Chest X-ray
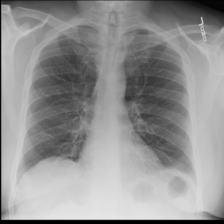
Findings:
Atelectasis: positive
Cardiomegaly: negative
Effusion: negative
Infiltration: positive
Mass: negative
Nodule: negative
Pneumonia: negative
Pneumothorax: negative
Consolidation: negative
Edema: negative
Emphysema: negative
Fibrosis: negative
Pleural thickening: negative
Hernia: negative